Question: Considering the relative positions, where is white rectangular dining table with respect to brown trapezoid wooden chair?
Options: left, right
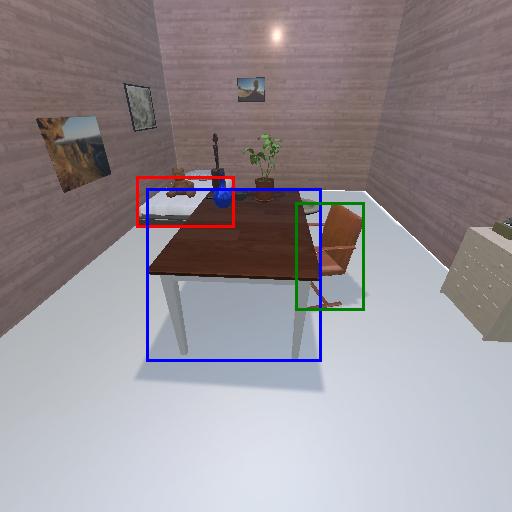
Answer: left